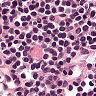
Metastatic tissue present: no